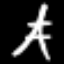
Label: The Eiffel Tower